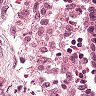
Metastatic tissue present: no